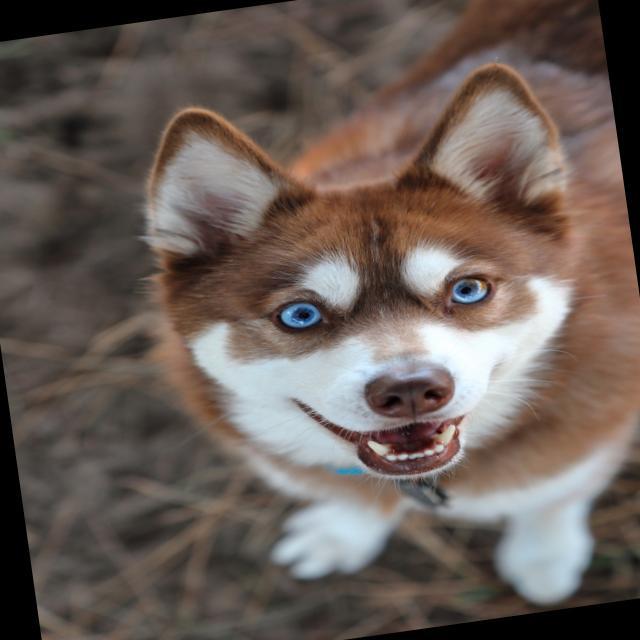
Healthy canine skin — no visible lesions, inflammation, or abnormalities. The skin and coat appear normal.